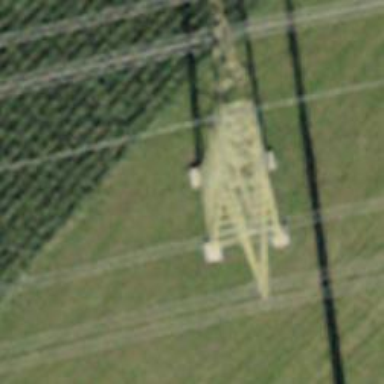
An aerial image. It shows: Power tower.